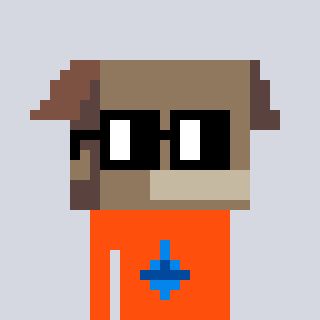
a pixel art character with square black glasses, a box-shaped head and a orange-colored body on a cool background